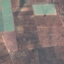
Land use / land cover: PermanentCrop